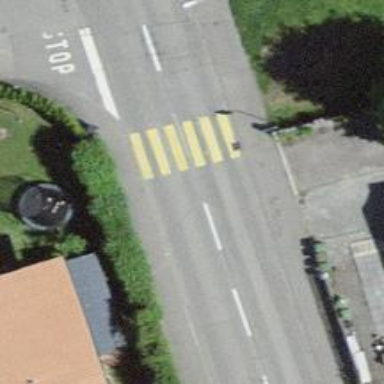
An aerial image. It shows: Zebra crossing on the road.